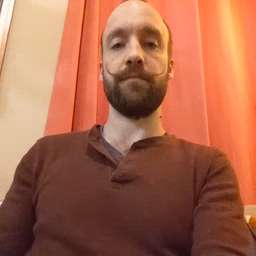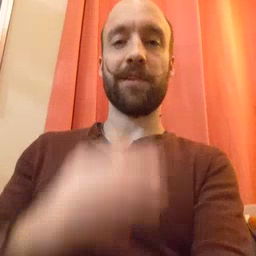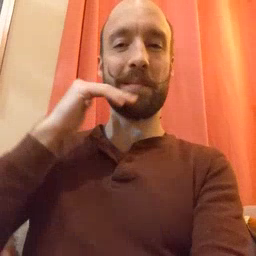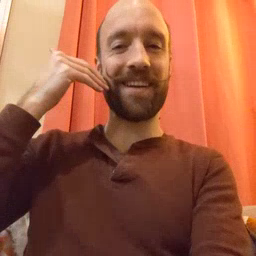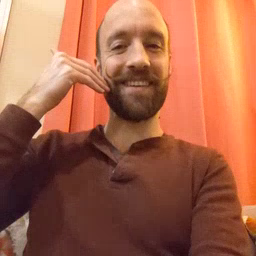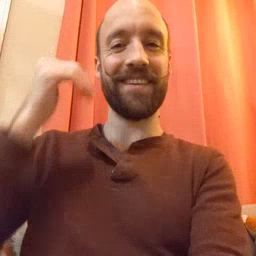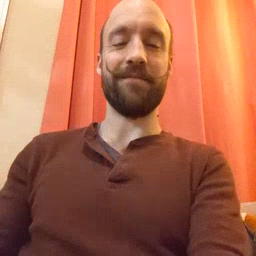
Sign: smile